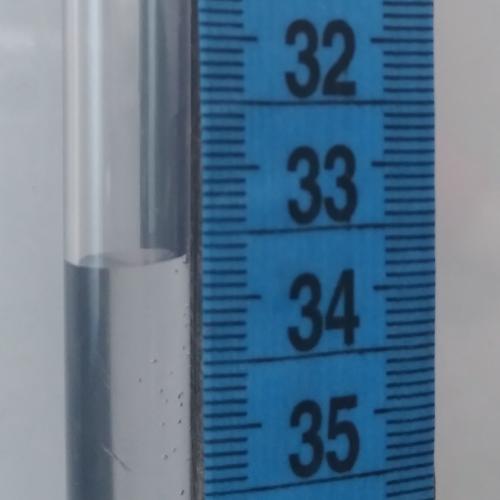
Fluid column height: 33.7 cm